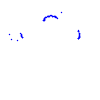
Particle: proton